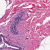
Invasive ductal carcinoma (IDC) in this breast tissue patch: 0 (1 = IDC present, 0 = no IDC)